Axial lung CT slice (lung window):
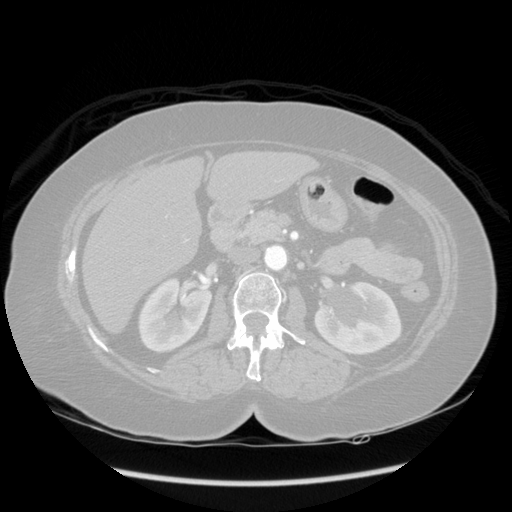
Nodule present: no